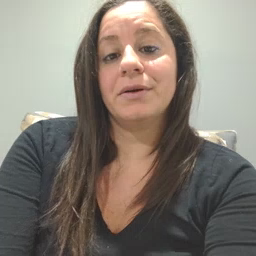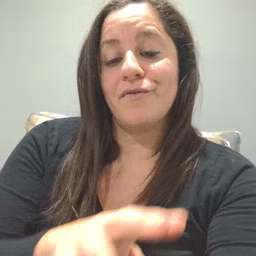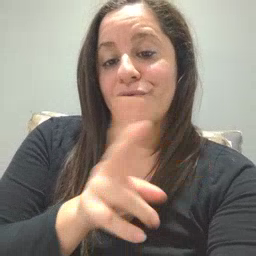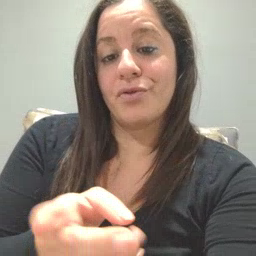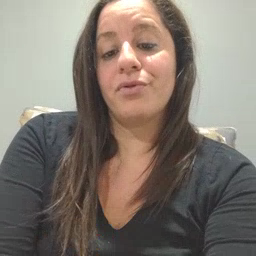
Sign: fall